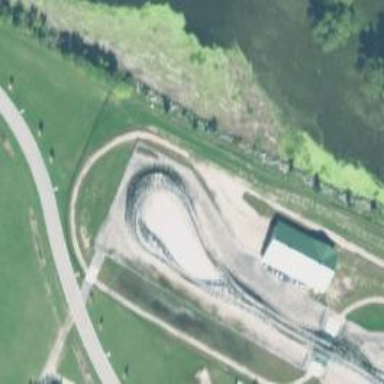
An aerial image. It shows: Miniature railway spur.